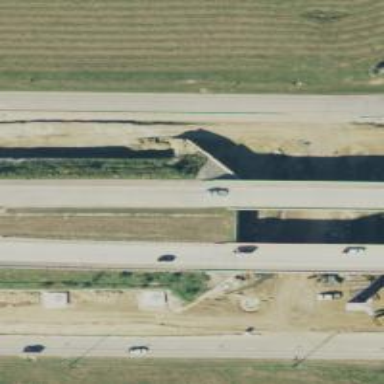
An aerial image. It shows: Motorway.